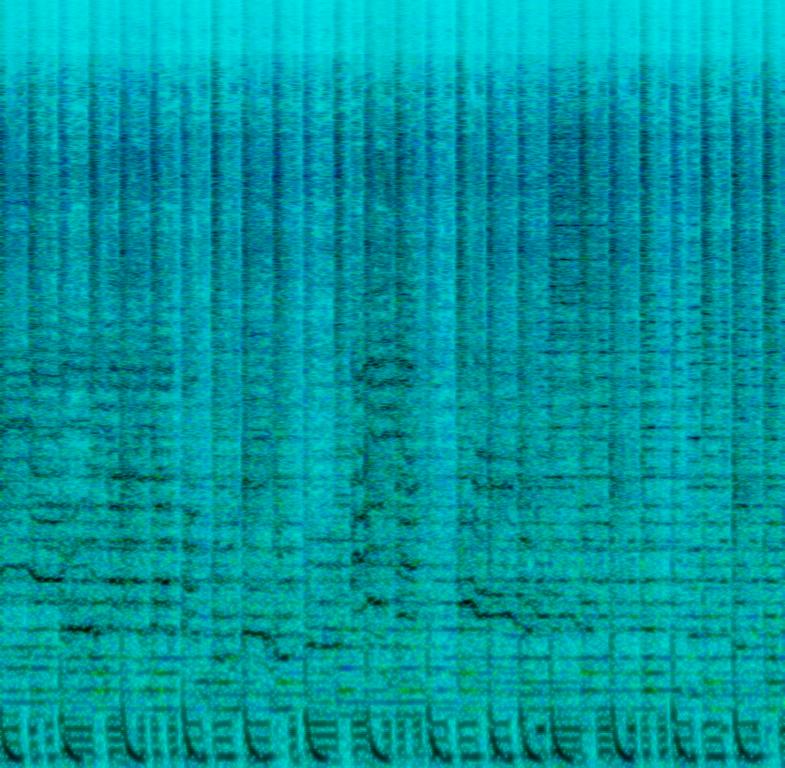
This is a eurodance/latin dance music piece. The words are sung in the Spanish language by a female vocalist in a seductive manner. The main theme is played by the accordion while elements such as the keyboard and the bass guitar make up the melodic background. The rhythmic background consists of a basic 4/4 electronic drum beat and latin percussive elements. There is a sensual and erotic feel to this piece. It could be playing at latin dance nights at dance clubs. It could also work well as an accompaniment piece at a latin dance course.